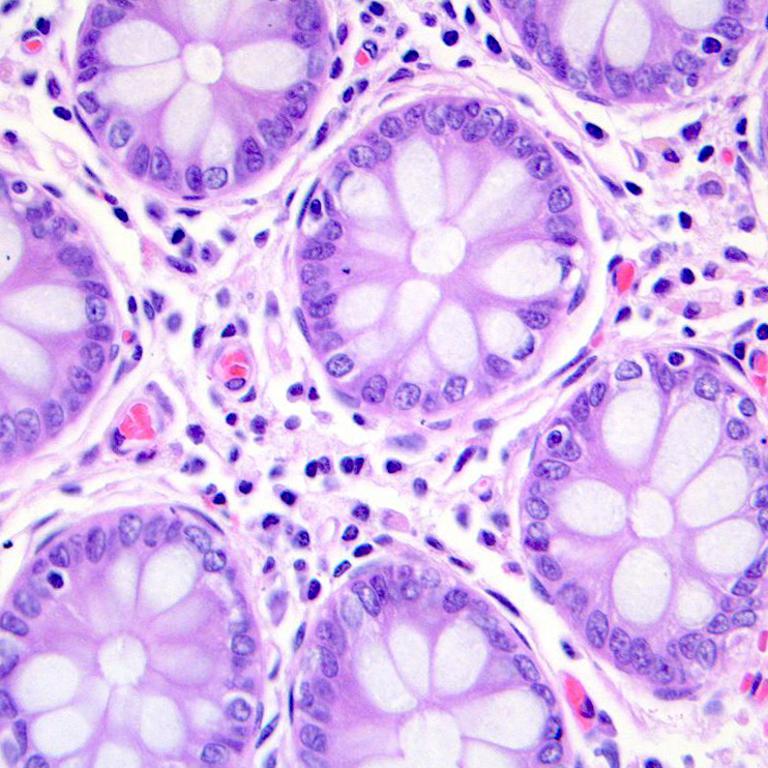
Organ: colon
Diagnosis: benign